Aerial crown-view tile of a tropical tree (Barro Colorado Island, Panama), acquired 20241216:
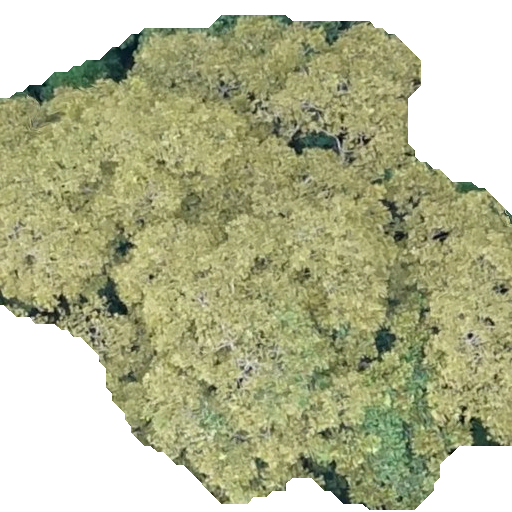
Species: Dipteryx oleifera
GBIF accepted scientific name: Dipteryx oleifera
Crown area: 308.048 m²